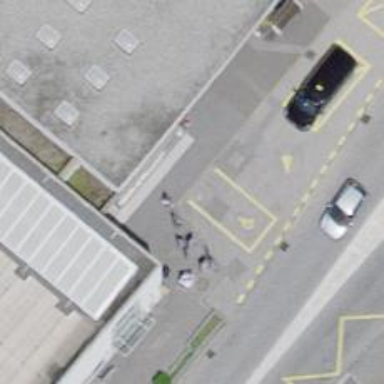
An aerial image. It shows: Steps with paving stones surface. There is also ramp present.